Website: slack
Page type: account-dashboard
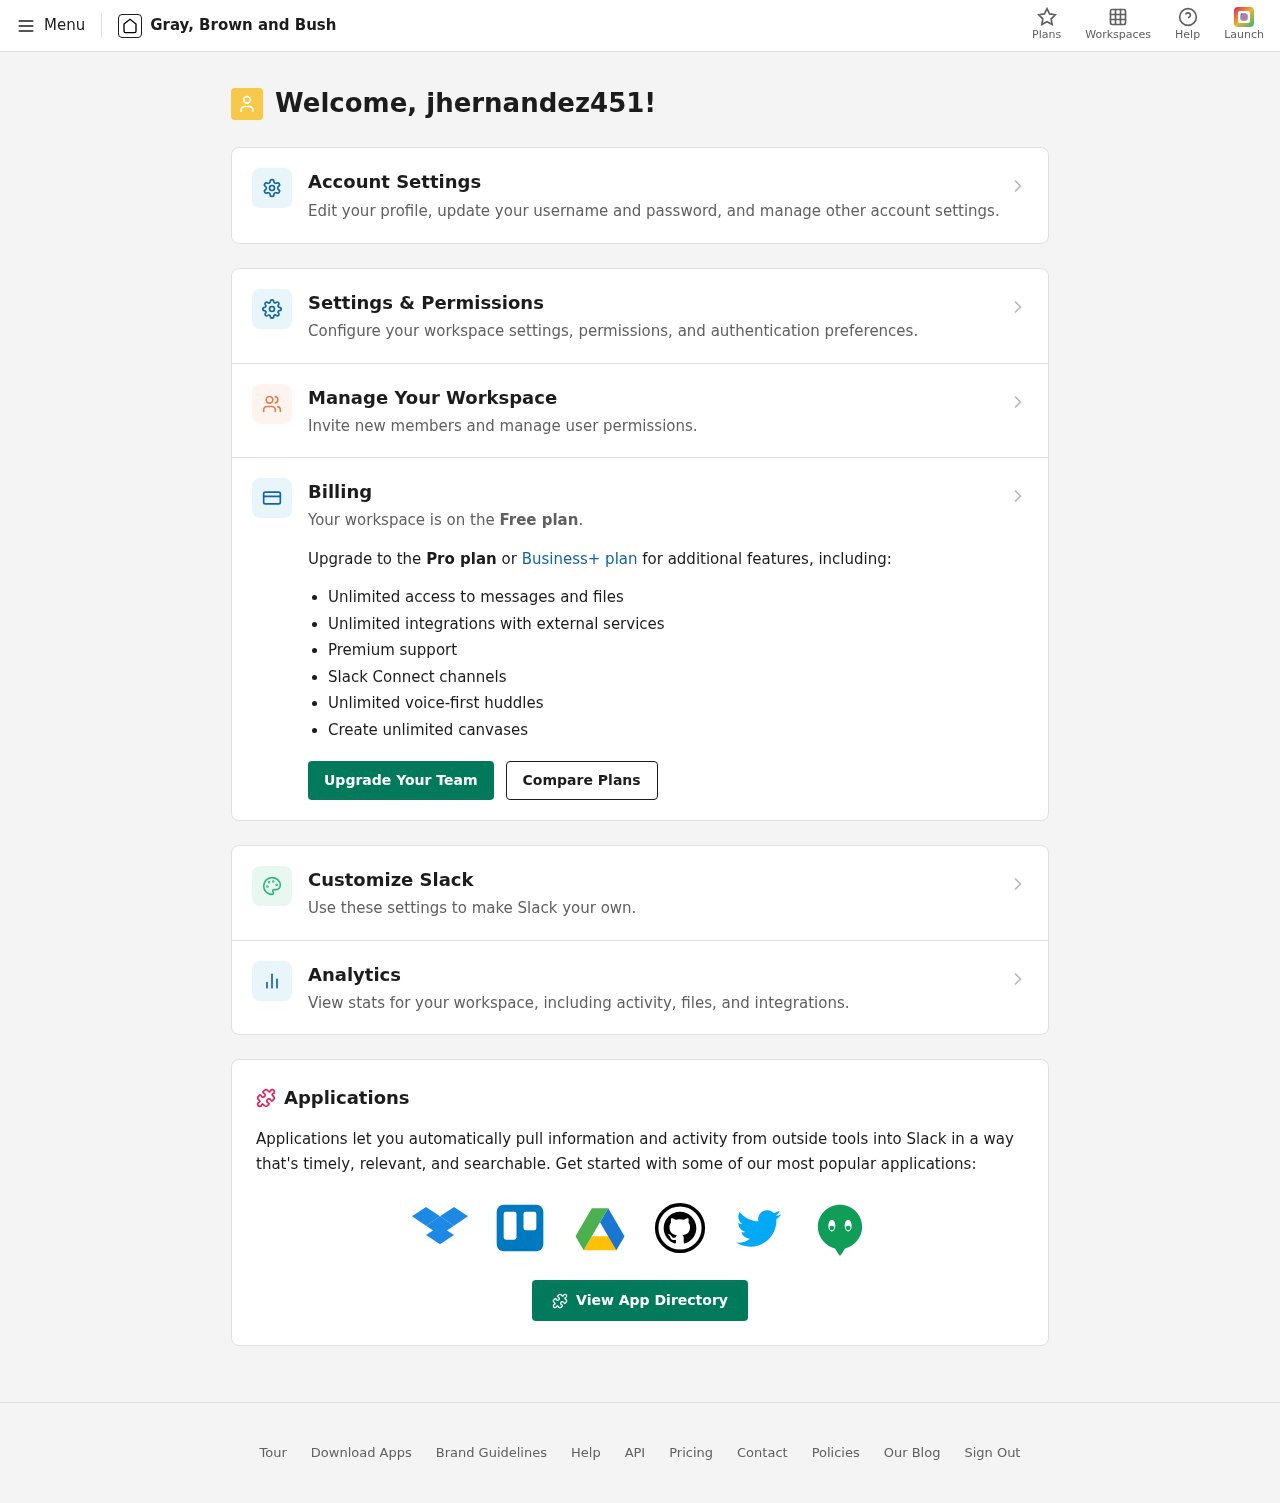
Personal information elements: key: PII_COMPANY
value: Gray, Brown and Bush
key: PII_LOGIN_USERNAME
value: jhernandez451